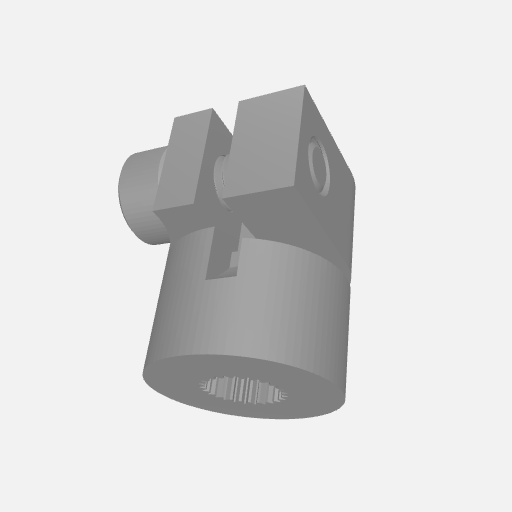
Part: ServoShaftCoupler8ID